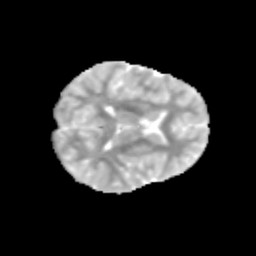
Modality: MD
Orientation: axial
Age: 9
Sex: female
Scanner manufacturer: siemens
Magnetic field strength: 3 T
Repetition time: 3.8 s
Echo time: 0.07 s